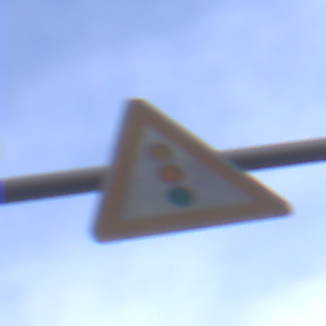
Verkehrszeichen: Lichtzeichenanlage
Umgebung: Outdoor, Suburban
Tageszeit: MorningAfternoon
Wetter: PartlyCloudy
Licht: Natural
Jahreszeit: NotSpecified
Kontrast: MediumContrast